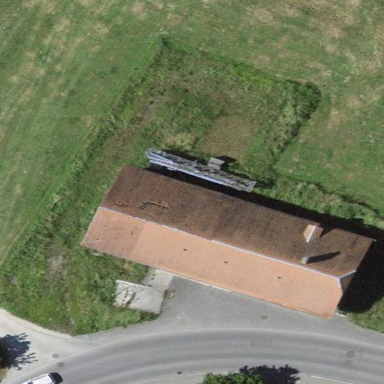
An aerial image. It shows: Farm building.